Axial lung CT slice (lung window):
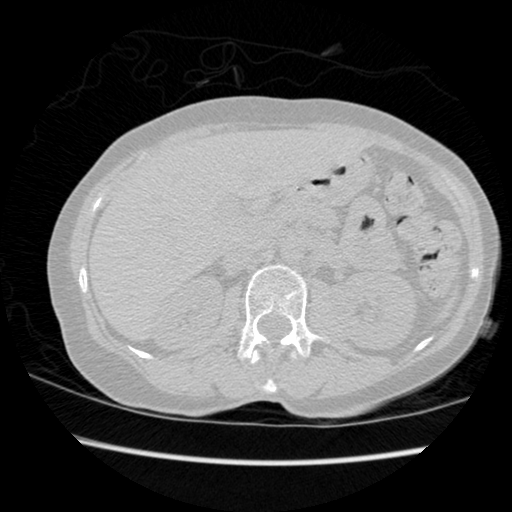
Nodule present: no